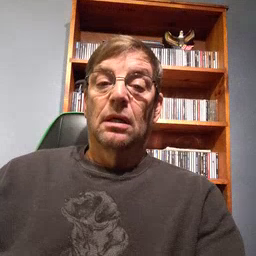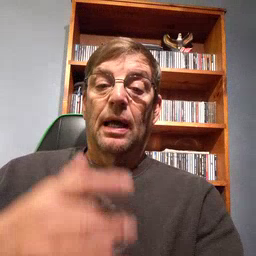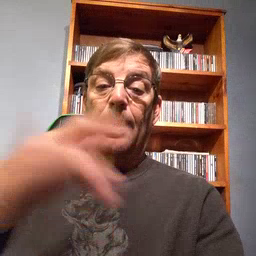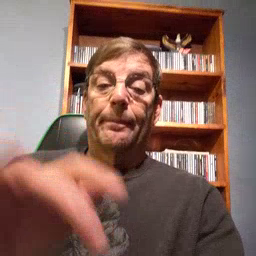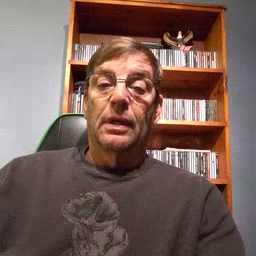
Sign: empty